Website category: university
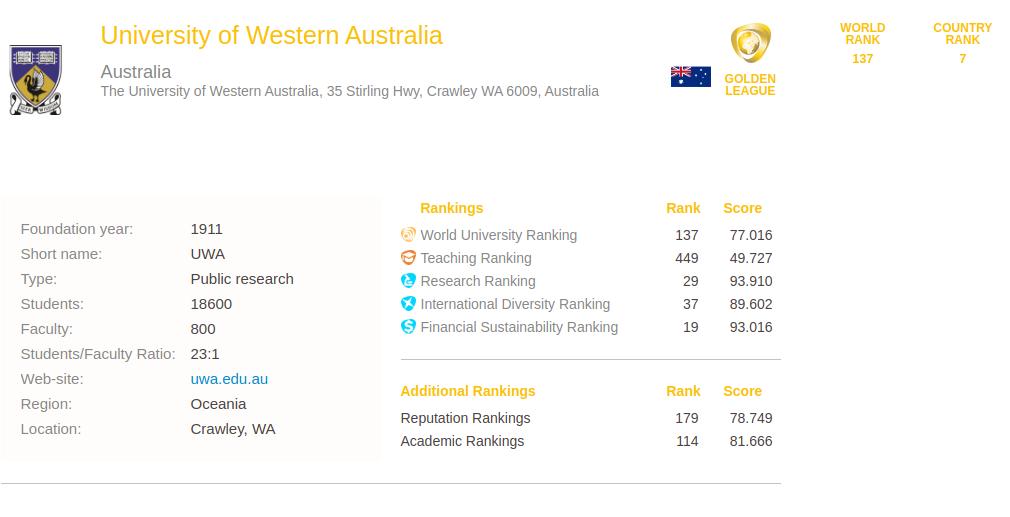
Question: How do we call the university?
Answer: University of Western Australia

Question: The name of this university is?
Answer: University of Western Australia

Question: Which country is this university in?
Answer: Australia

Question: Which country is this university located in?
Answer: Australia

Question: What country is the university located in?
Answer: Australia

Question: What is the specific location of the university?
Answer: The University of Western Australia, 35 Stirling Hwy, Crawley WA 6009, Australia

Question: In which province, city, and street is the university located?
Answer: The University of Western Australia, 35 Stirling Hwy, Crawley WA 6009, Australia

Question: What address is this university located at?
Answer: The University of Western Australia, 35 Stirling Hwy, Crawley WA 6009, Australia

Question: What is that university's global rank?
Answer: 137

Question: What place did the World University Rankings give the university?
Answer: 137

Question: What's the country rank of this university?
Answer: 7

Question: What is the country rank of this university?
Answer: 7

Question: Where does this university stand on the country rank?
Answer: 7

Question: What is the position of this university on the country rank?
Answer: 7

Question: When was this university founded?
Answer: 1911

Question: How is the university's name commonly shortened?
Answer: UWA

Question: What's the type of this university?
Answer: Public research

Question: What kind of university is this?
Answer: Public research

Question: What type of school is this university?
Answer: Public research

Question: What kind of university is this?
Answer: Public research

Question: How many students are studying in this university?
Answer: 18600

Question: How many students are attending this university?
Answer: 18600

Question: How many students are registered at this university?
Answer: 18600

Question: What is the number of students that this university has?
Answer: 18600

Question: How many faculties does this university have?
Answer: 800

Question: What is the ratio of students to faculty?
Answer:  23 : 1

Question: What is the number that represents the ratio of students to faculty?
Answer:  23 : 1

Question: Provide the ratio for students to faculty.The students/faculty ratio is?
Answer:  23 : 1

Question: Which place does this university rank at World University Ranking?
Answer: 137

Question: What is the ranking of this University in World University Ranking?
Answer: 137

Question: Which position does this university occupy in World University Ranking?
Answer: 137

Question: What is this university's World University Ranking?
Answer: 137

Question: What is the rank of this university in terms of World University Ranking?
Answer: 137

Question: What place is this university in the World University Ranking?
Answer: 137

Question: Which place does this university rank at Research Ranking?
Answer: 29

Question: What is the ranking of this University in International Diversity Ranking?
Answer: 37

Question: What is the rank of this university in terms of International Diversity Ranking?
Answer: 37

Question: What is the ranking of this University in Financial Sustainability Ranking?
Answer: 19

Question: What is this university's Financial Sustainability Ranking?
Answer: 19

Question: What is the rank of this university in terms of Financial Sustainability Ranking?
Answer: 19

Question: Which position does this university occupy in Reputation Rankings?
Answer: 179

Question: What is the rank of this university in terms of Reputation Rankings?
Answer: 179

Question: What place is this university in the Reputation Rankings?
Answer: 179

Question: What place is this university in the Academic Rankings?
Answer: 114

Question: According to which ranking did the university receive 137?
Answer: World University Ranking

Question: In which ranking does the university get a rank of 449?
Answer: Teaching Ranking

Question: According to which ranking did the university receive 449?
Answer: Teaching Ranking

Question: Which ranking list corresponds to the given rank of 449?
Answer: Teaching Ranking

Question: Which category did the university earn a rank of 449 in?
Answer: Teaching Ranking

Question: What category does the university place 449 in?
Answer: Teaching Ranking

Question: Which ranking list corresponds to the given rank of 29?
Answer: Research Ranking

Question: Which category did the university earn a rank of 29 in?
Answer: Research Ranking

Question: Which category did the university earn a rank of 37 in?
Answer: International Diversity Ranking

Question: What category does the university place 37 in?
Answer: International Diversity Ranking

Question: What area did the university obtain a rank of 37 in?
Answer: International Diversity Ranking

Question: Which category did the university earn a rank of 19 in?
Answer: Financial Sustainability Ranking

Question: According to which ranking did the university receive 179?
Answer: Reputation Rankings

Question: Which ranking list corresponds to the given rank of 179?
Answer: Reputation Rankings

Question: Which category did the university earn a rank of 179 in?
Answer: Reputation Rankings

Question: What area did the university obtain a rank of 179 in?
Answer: Reputation Rankings

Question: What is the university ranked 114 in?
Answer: Academic Rankings

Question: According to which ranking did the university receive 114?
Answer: Academic Rankings

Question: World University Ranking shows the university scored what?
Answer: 77.016

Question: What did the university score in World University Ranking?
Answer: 77.016